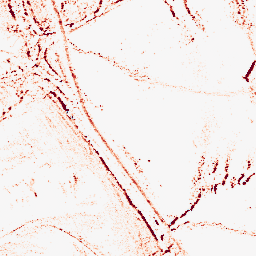
Category: morphological
Decomposition family: morphological_rect
Decomposition parameters: operation: opening
width: 5
height: 3
Upsampling method: bicubic_16x
Upsampling parameters: scale: 16
Upsampling scale: 16